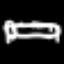
Label: bed